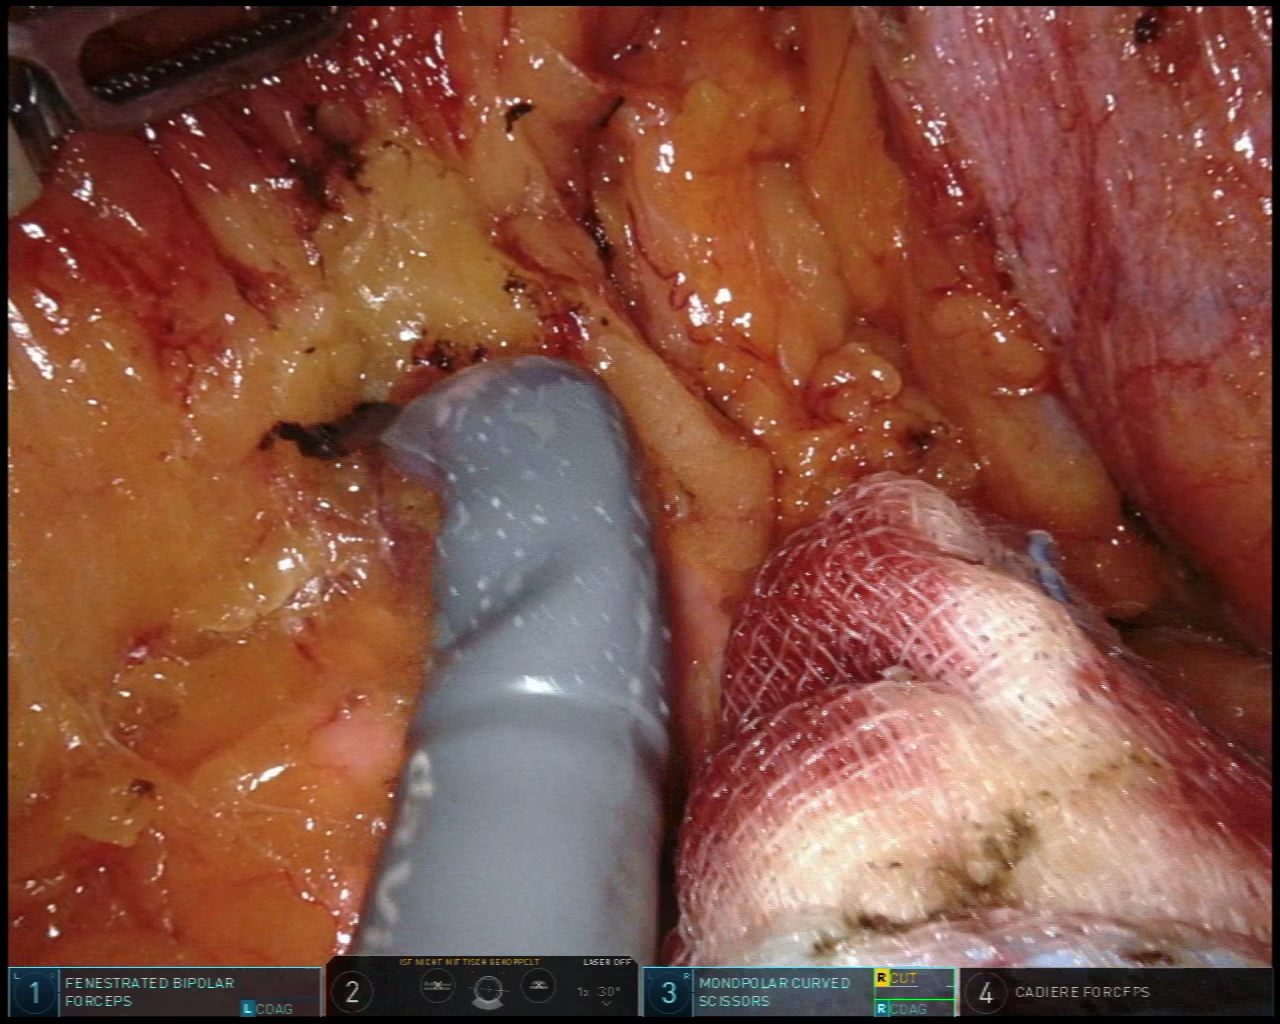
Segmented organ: pancreas
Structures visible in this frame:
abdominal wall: no
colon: no
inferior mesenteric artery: no
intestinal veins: no
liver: no
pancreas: yes
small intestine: no
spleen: no
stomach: no
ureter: no
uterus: no
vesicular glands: no